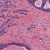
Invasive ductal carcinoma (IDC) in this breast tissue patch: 1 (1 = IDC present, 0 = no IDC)